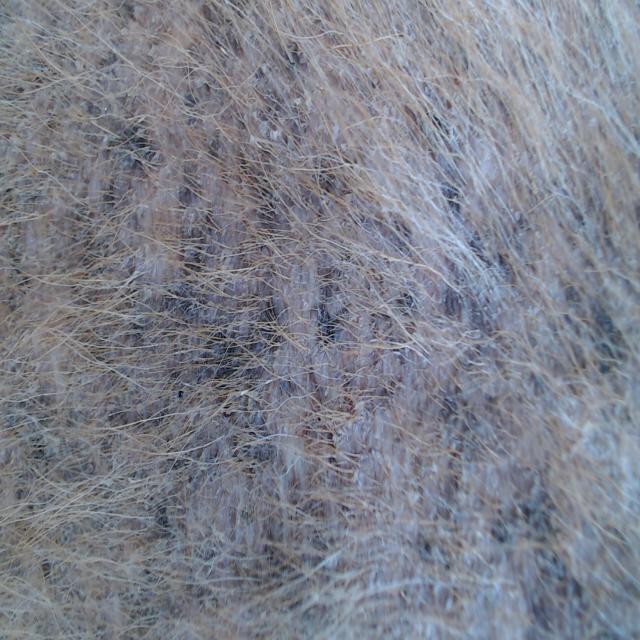
Canine demodicosis (Demodex mange) — caused by Demodex canis mites. Presents with alopecia, follicular papules, pustules, and comedones. Often localized on face and forelimbs.